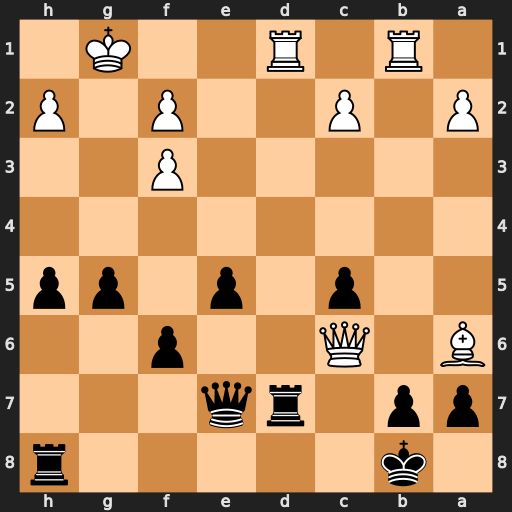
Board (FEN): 1k5r/pp1rq3/B1Q2p2/2p1p1pp/8/5P2/P1P2P1P/1R1R2K1
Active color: b
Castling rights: -
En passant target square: -
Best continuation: Rxd1+ Rxd1 bxc6